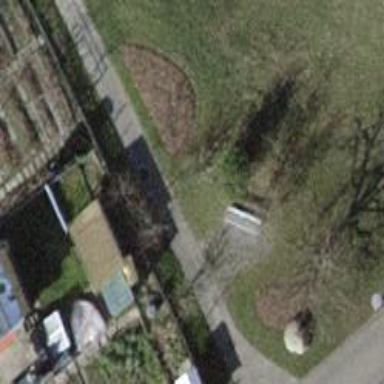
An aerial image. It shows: Bench for seating.